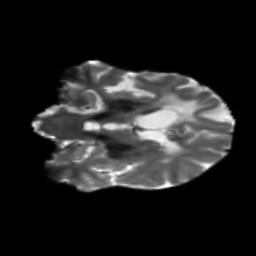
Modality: T2w
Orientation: coronal
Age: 46
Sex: male
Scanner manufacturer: siemens
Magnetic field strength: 3 T
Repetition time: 5.25 s
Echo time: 0.08 s